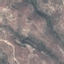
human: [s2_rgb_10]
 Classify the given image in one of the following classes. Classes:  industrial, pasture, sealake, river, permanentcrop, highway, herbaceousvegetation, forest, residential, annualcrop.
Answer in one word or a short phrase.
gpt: HerbaceousVegetation